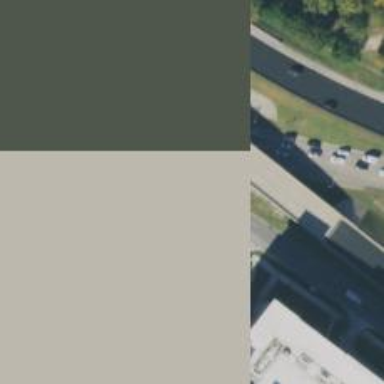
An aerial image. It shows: Primary highway with separate sidewalk.